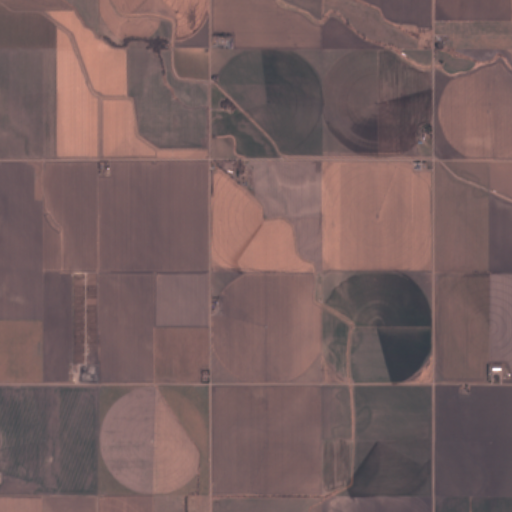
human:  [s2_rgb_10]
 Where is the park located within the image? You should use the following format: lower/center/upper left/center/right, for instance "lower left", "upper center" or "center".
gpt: There is no park in the image.